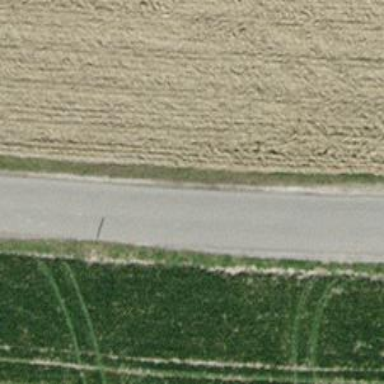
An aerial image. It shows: Tertiary road with asphalt surface.